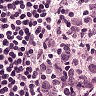
Metastatic tissue present: no